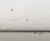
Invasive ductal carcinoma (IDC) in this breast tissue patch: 0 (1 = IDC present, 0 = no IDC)